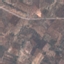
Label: PermanentCrop